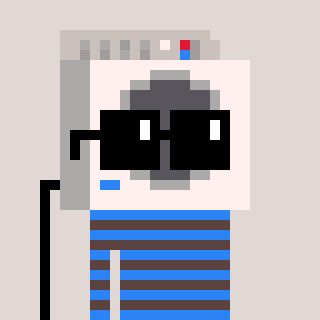
a pixel art character with square black sunglasses, a washing machine-shaped head and a darkbrown-colored body on a warm background